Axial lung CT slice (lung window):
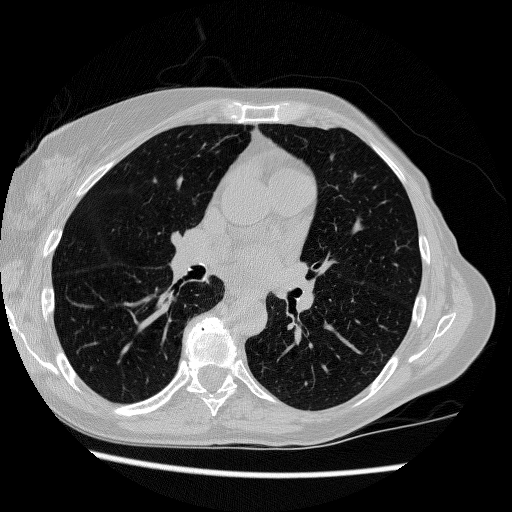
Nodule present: no